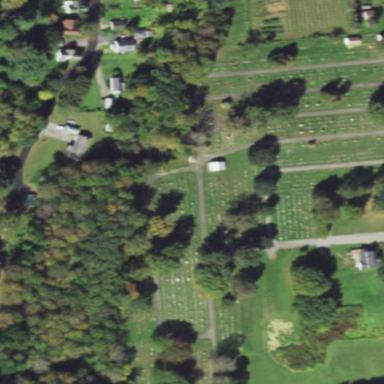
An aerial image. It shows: Cemetery.